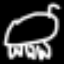
Label: frog